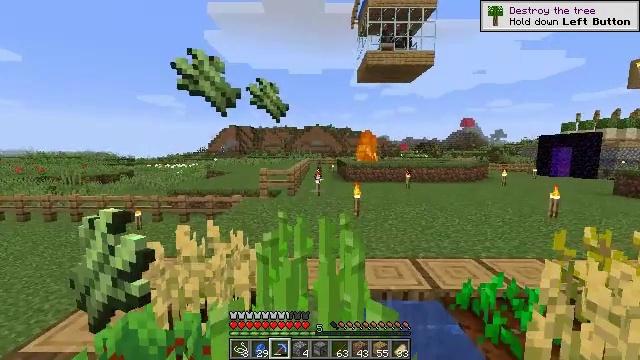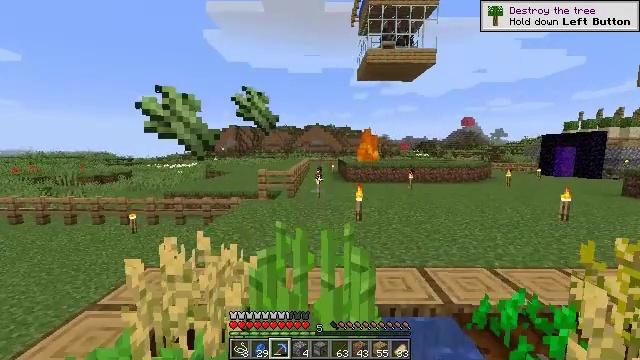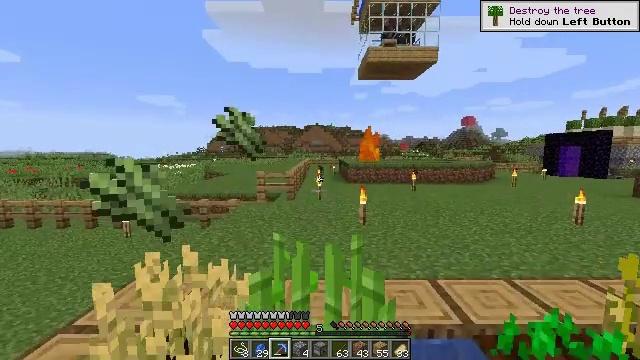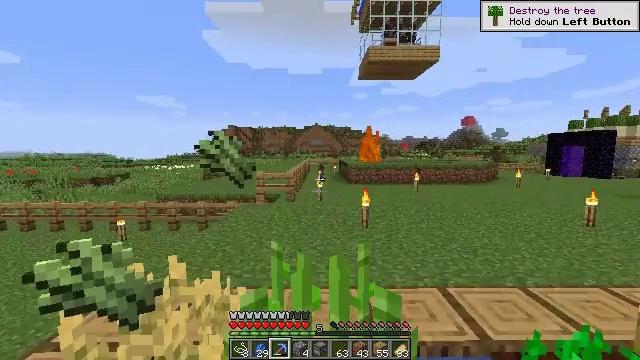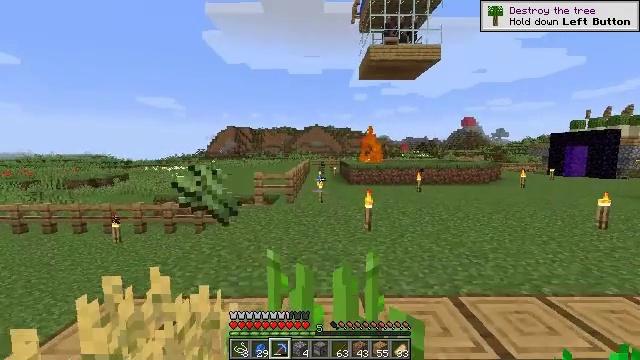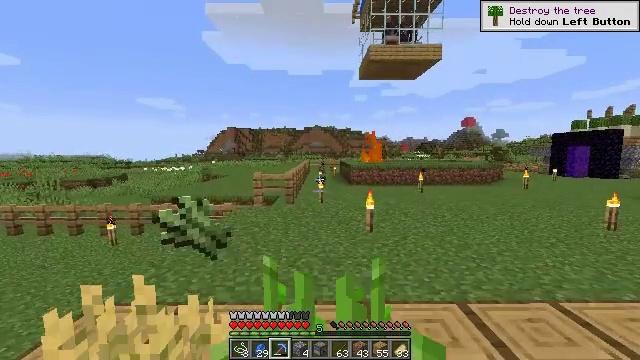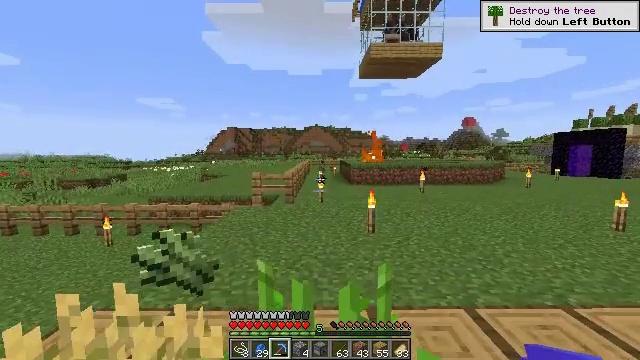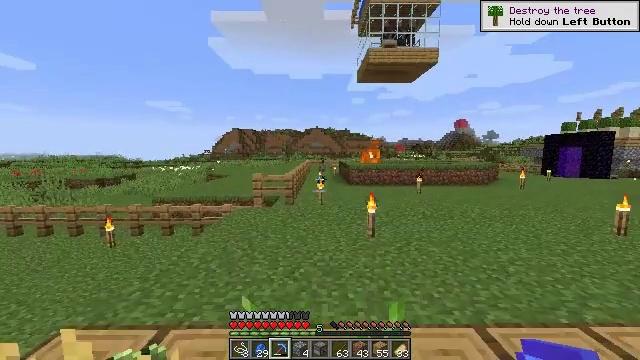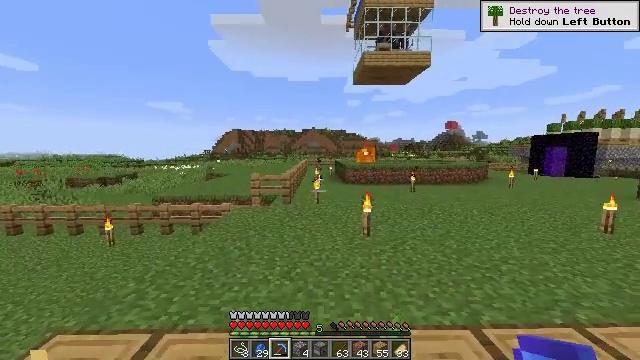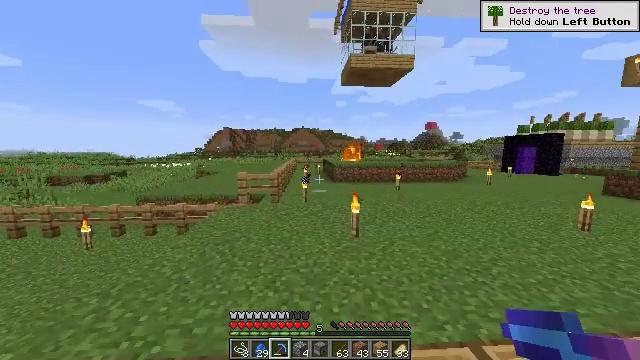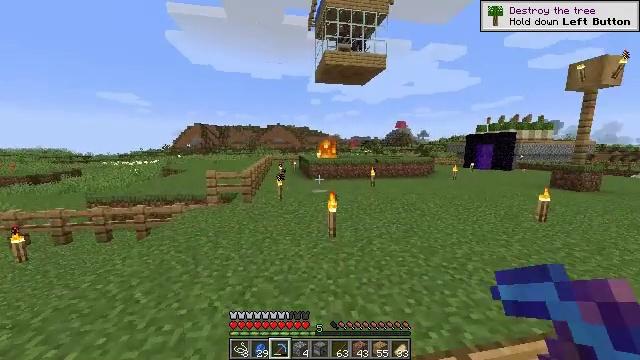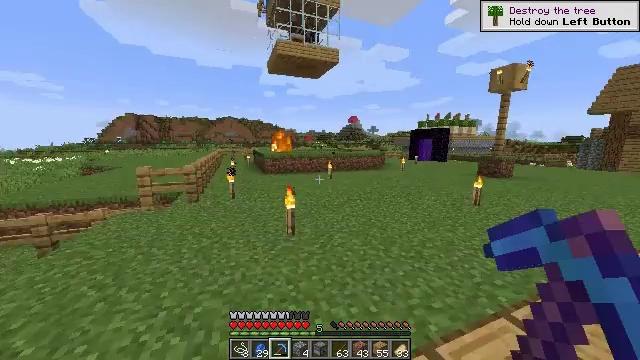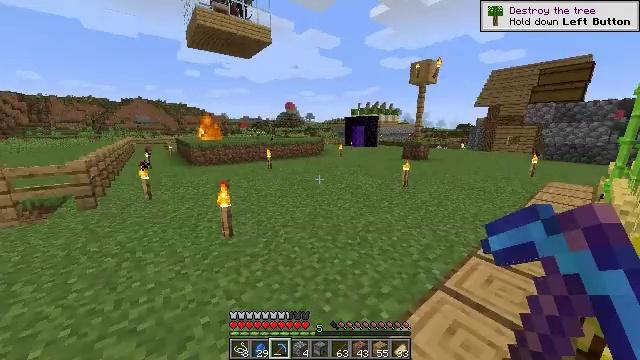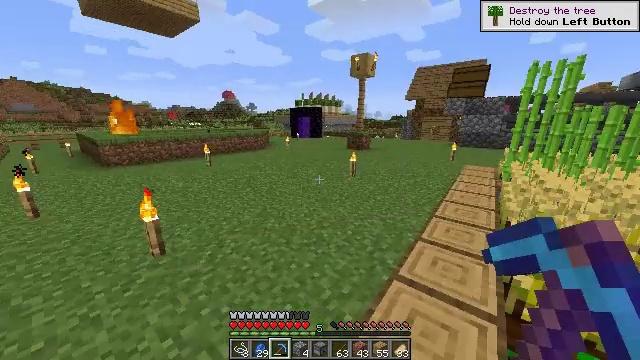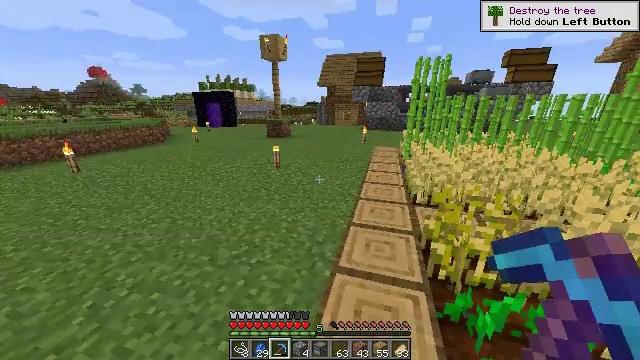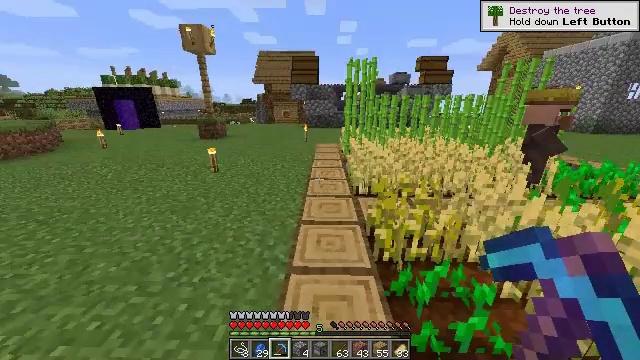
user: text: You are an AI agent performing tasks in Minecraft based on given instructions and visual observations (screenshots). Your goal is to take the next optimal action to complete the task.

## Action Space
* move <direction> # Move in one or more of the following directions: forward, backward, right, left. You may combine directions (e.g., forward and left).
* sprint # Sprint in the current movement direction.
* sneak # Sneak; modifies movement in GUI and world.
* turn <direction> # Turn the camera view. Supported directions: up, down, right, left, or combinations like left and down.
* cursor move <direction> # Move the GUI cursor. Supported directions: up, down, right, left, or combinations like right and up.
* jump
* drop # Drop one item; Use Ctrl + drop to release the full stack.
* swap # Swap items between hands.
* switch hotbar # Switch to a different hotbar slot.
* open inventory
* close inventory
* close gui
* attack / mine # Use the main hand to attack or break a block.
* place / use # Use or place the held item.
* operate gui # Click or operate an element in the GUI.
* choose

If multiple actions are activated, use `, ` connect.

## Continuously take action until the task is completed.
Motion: motion action
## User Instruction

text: Harvest sugar cane from the plant.
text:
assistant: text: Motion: move forward
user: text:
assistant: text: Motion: move forward
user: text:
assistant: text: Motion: move forward
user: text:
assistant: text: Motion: move forward
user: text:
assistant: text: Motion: move forward
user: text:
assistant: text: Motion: move forward, sprint
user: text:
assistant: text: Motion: move forward, sprint
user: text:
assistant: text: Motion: move forward, sprint
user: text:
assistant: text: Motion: move forward, turn right
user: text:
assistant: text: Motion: move forward, turn right and down
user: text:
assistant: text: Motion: move forward, turn right and down
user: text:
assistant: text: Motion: move forward, turn right and down
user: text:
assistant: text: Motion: move forward, turn right and down
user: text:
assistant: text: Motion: move forward, sprint, turn right and down
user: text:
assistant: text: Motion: move forward, sprint, turn right
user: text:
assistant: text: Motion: move forward, turn right
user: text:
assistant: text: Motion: move forward, turn right
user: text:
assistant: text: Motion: move forward, turn right
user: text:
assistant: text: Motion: move forward, sprint
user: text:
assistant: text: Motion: move forward, sprint
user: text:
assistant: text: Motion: move forward, sprint
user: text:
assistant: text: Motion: move forward, turn left
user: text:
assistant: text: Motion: move forward, turn left
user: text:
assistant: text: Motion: move forward, turn left and up
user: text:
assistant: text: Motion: move forward, turn left and up
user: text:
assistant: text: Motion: move forward, turn left and up
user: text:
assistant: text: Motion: move forward, turn left
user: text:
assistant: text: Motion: move forward
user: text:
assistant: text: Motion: move forward and move left
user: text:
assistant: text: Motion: move forward and move left